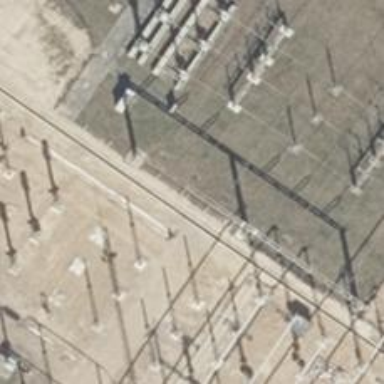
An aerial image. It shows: Busbar power line with 3 cables.